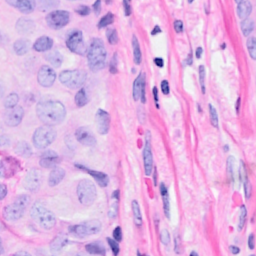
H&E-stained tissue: Breast